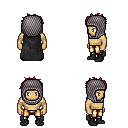
a pixel art fantasy rpg character, male body template, human, tanned skin, black cape, gold greaves, ruby red bedhead hairstyle, chain hood, black shoes, four views (front, back, left, right), 2x2 character sprite sheet, small pixel art, hard edges, no anti-aliasing